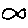
Label: fish